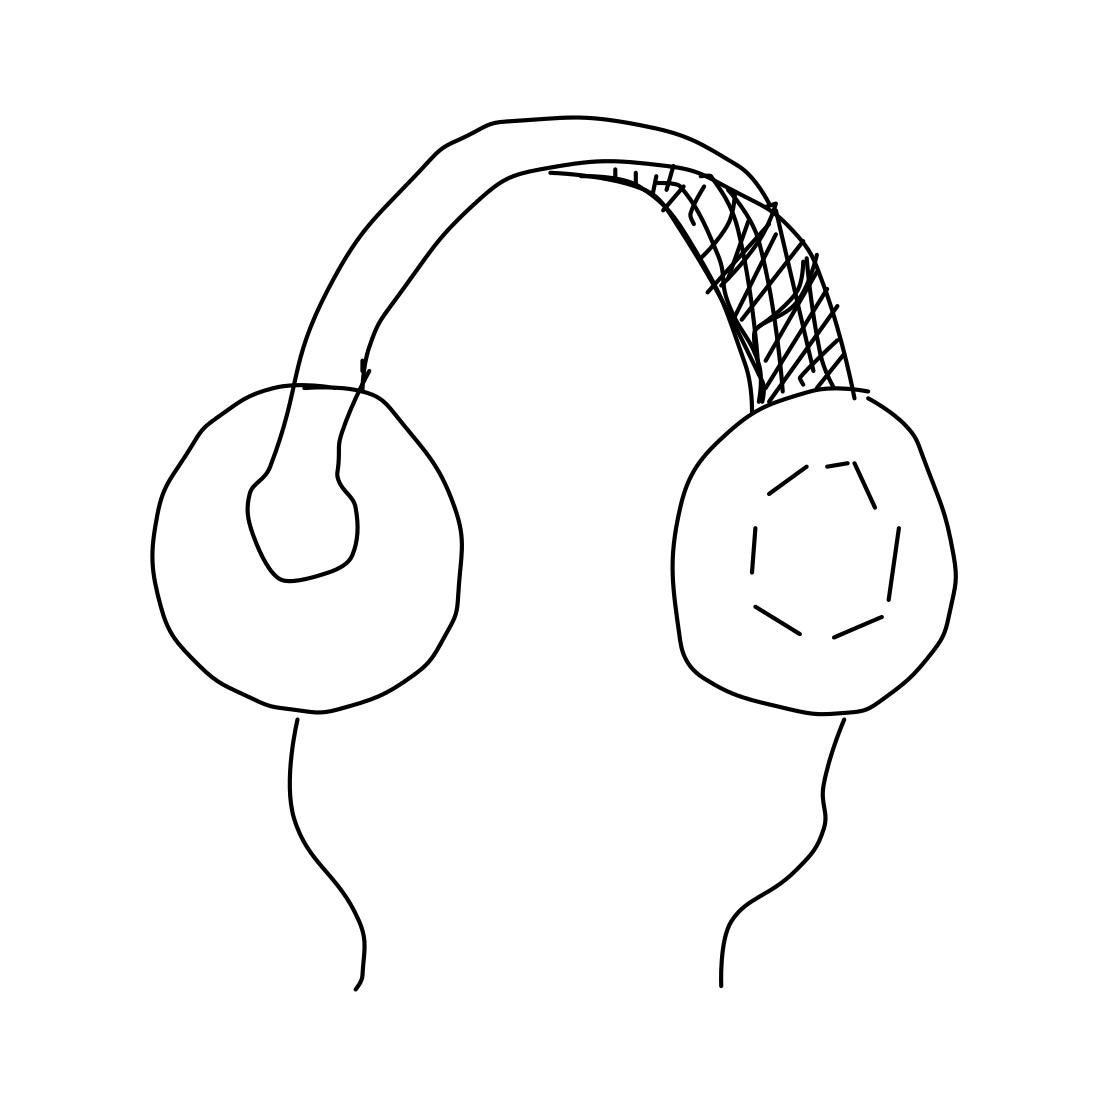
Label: head-phones